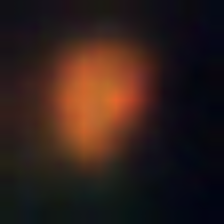
Taxon: NanoPlankton
Group: Other